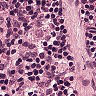
Metastatic tissue present: no